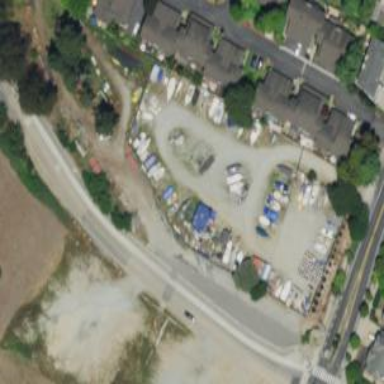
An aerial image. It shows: Commercial area with parking facilities. There is boatyard nearby.